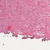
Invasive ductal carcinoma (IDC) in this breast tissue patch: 0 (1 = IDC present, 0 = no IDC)